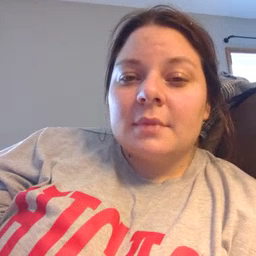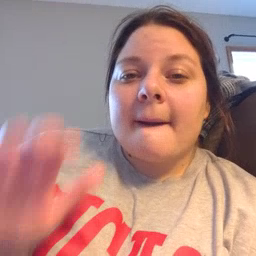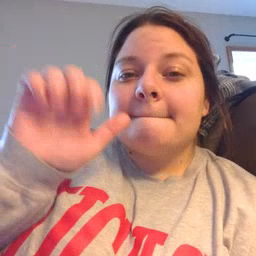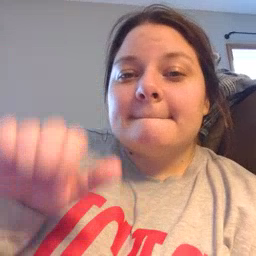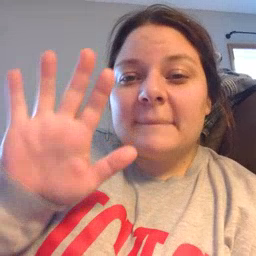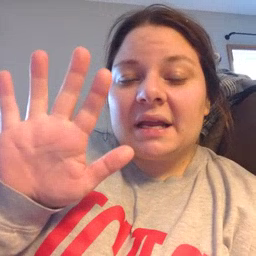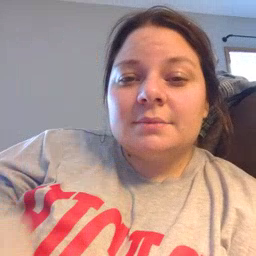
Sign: mitten